Interaction volume radius: 5 \u00c5
Interaction volume height: 20 \u00c5
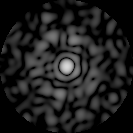
Disorder parameter: 0.8233